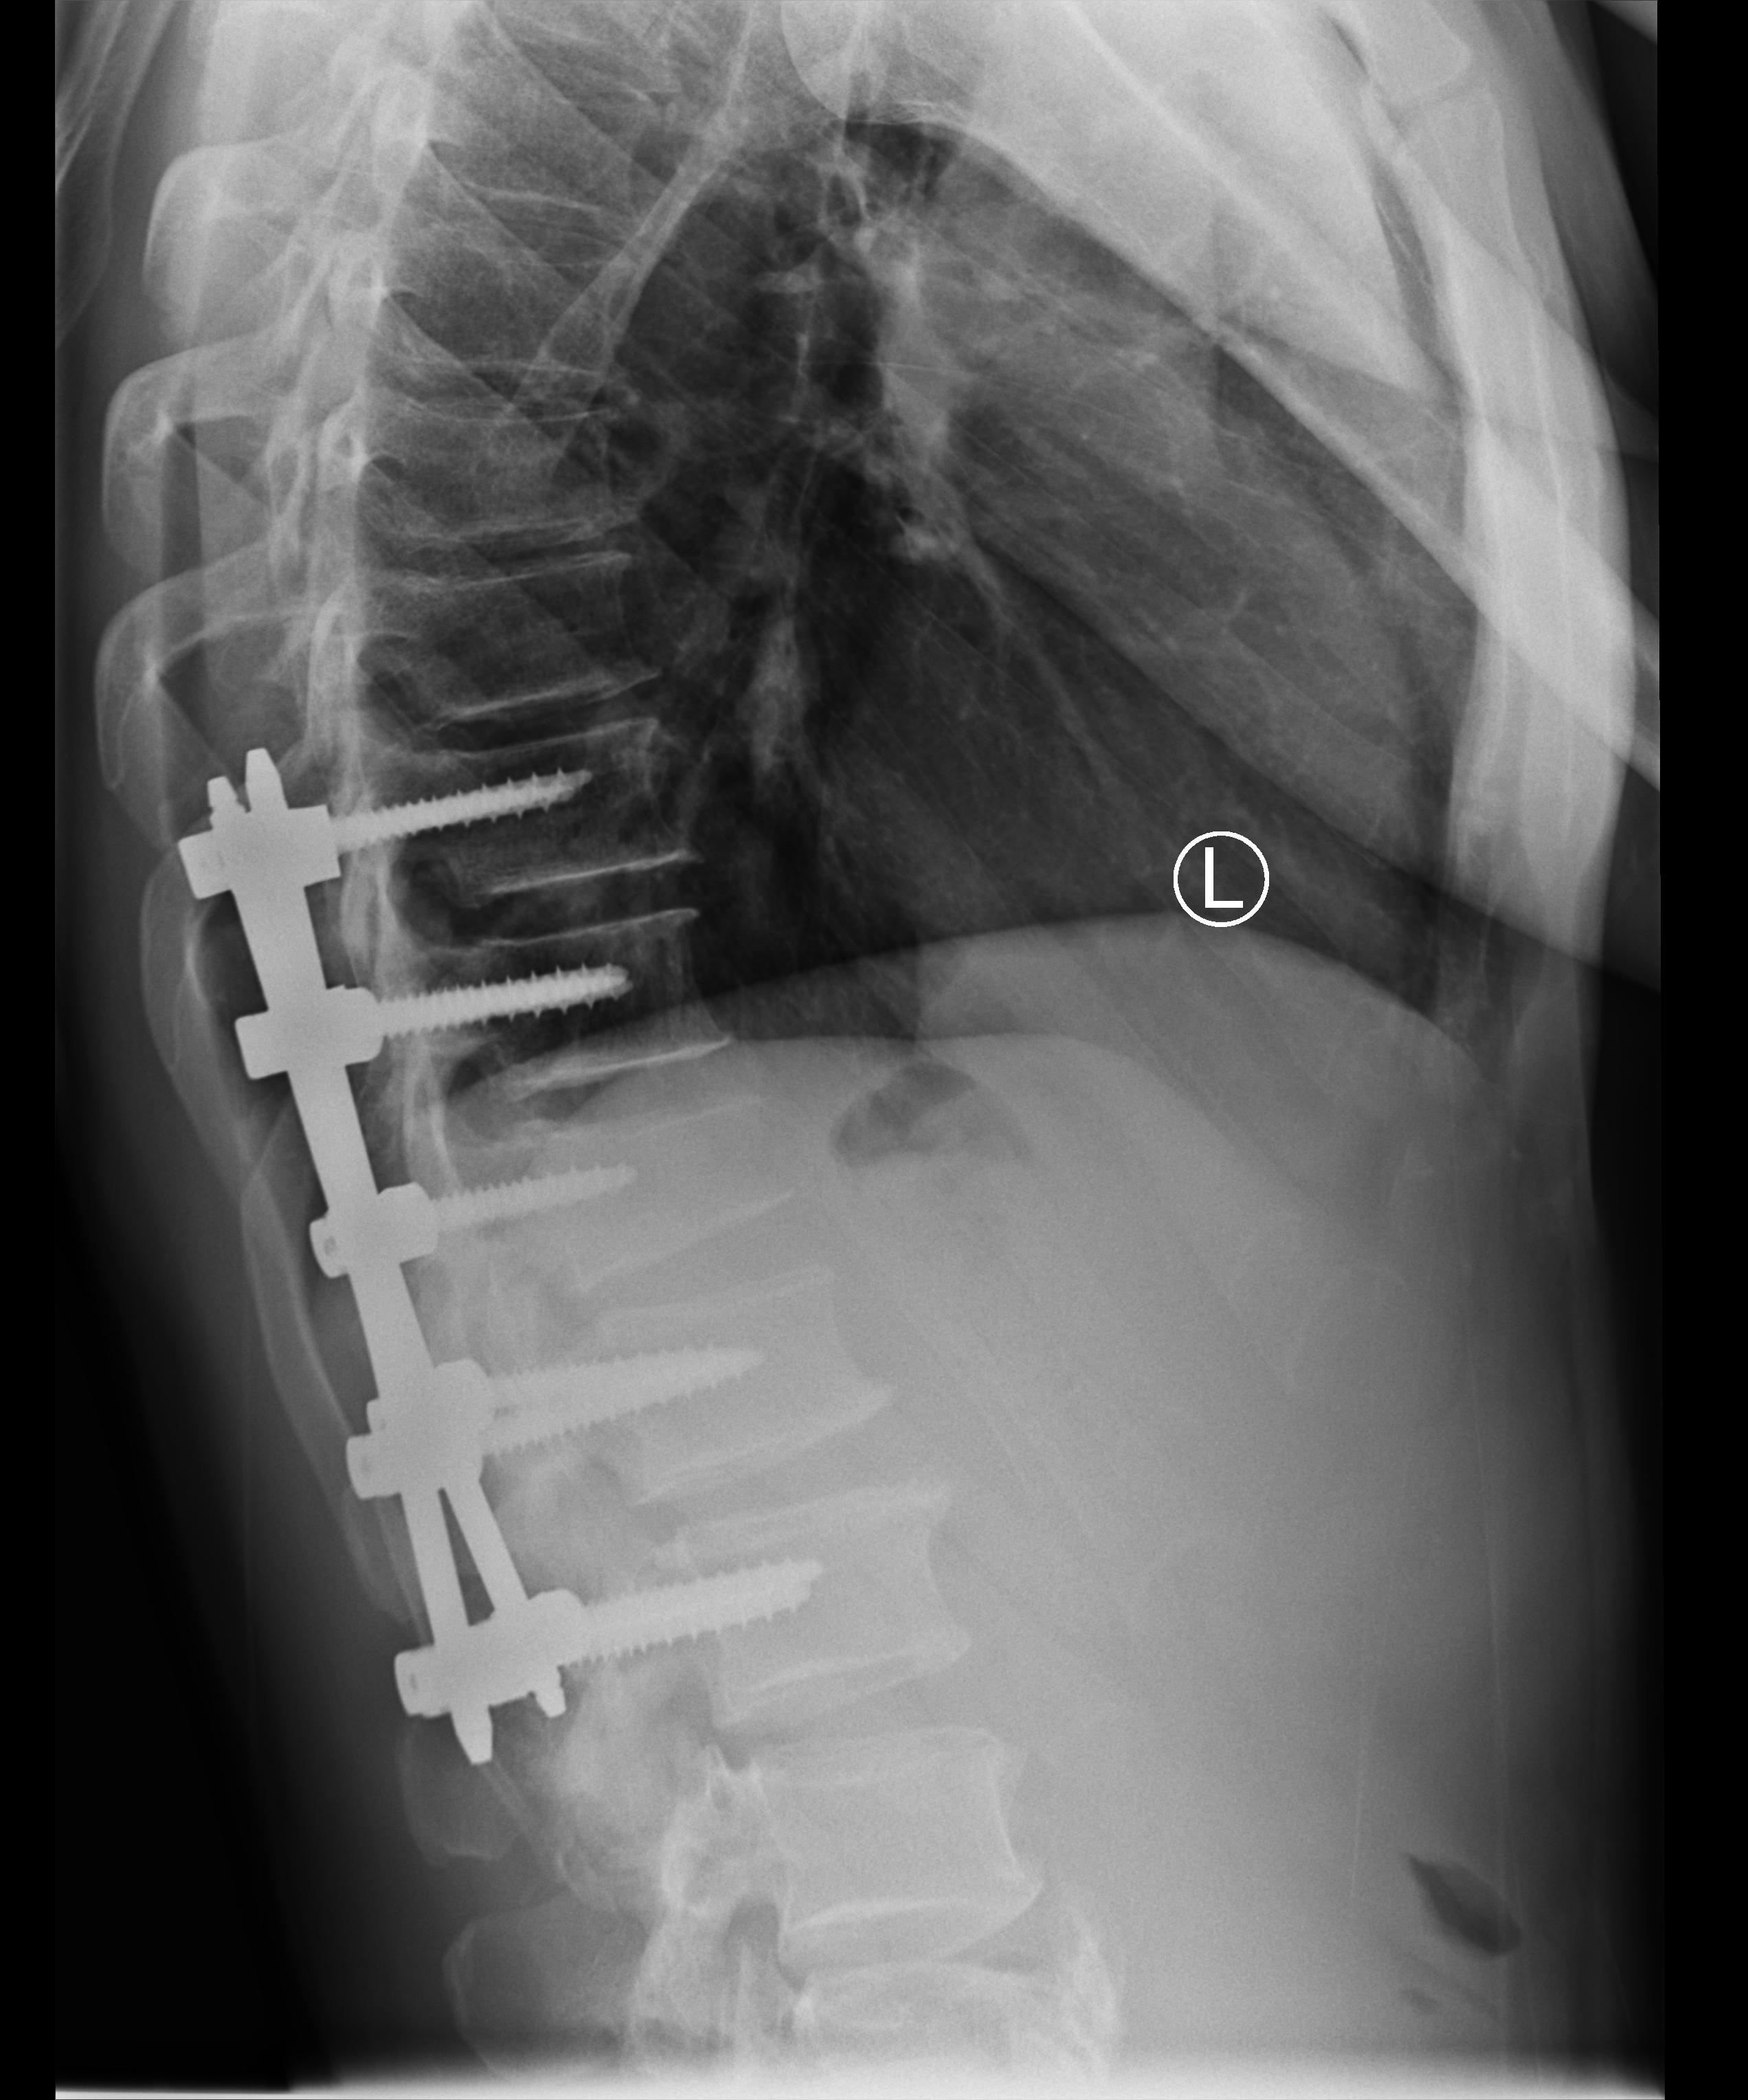
View: LATERAL
Implant manufacturer: medtronic solera